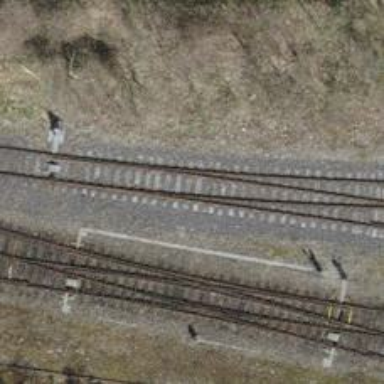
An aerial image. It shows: Railway switch.